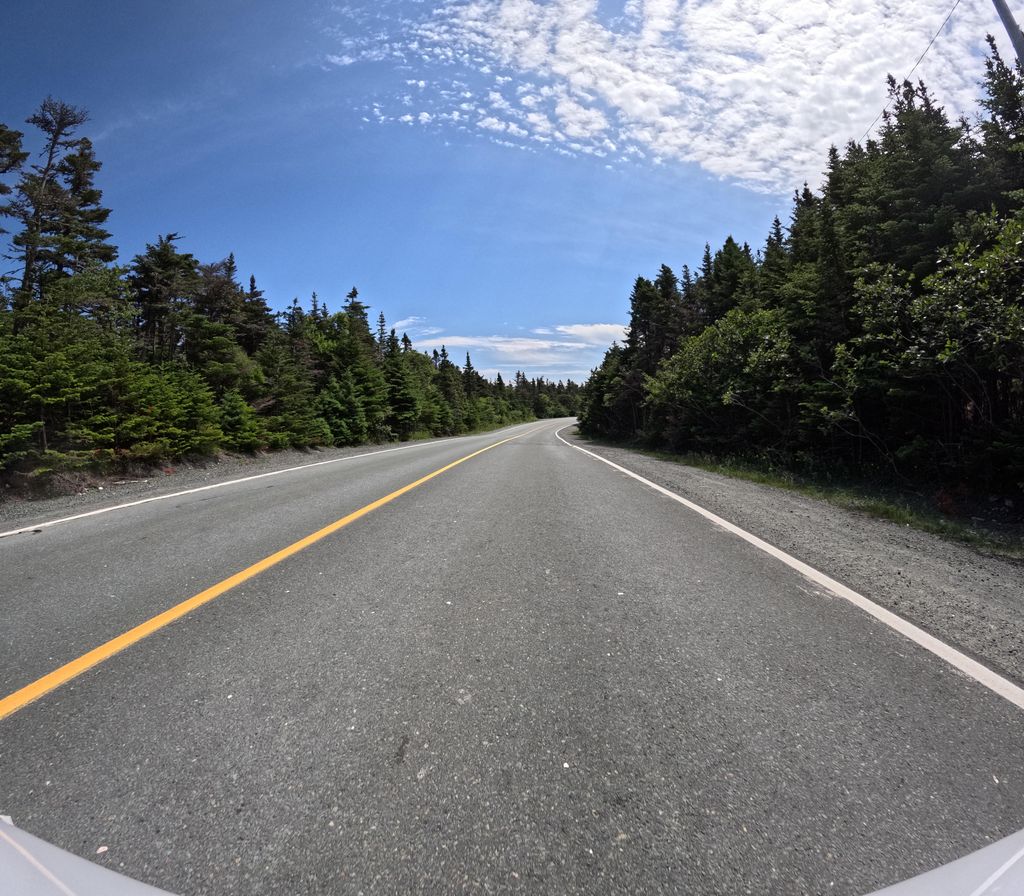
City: st_johns